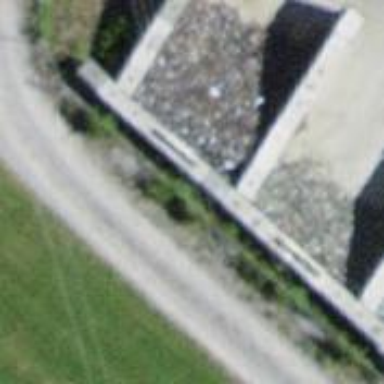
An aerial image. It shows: Wall barrier.